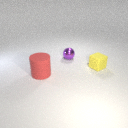
small yellow rubber cube behind large red rubber cylinder